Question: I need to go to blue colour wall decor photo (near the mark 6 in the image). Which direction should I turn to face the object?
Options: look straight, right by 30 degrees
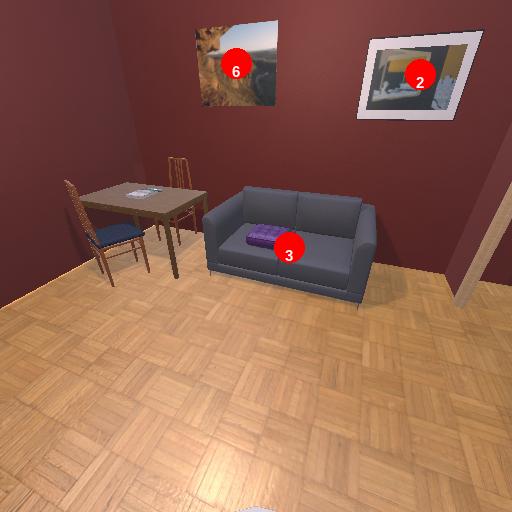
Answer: look straight